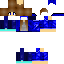
A male human skin with dark skin, wearing brown long hair dressed in a blue hoodie and blue pants, featuring a closed mouth.